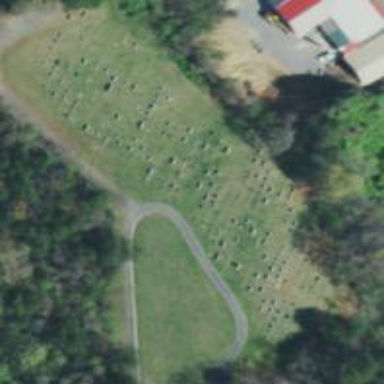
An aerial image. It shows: Graveyard used as cemetery.